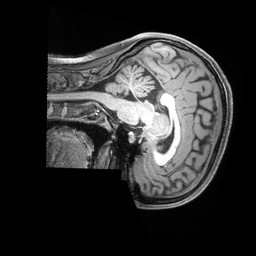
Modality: T1w
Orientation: sagittal
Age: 27
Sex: female
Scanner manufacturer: siemens
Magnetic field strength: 3 T
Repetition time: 2.4 s
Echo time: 0.00226 s